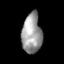
Tissue: lung
Cell type: Endothelial cells
Senescence score: 0.5623
Nuclear area (px): 775
Mean DAPI intensity: 154.631